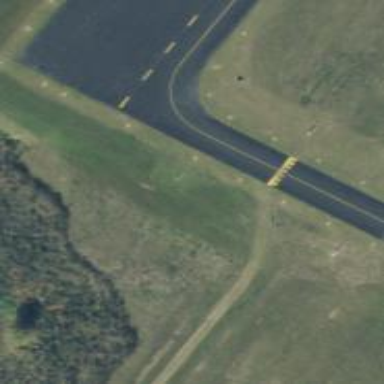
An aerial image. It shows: Taxiway at the airport with asphalt surface.